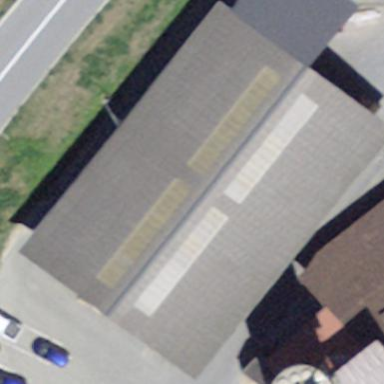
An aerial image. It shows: Industrial building.